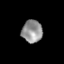
Tissue: skin
Cell type: Epithelial cells
Senescence score: 0.26
Nuclear area (px): 450
Mean DAPI intensity: 146.891